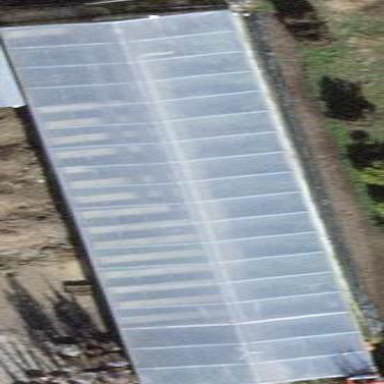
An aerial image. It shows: Greenhouse.